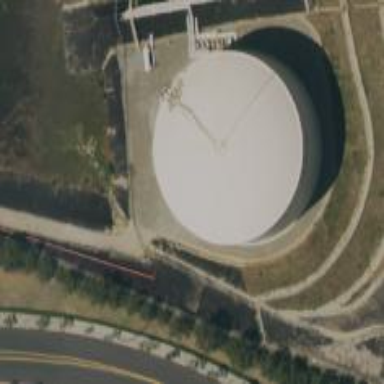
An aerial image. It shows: Storage tank created as man-made structure.